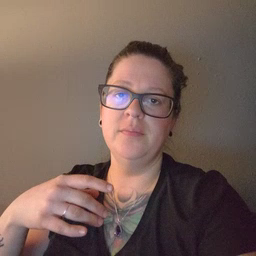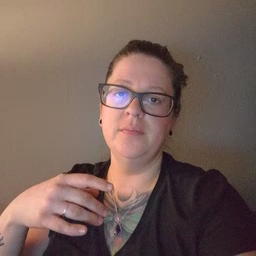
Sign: like